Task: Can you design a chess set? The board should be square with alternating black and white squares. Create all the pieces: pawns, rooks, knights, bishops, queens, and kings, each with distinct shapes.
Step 4189:
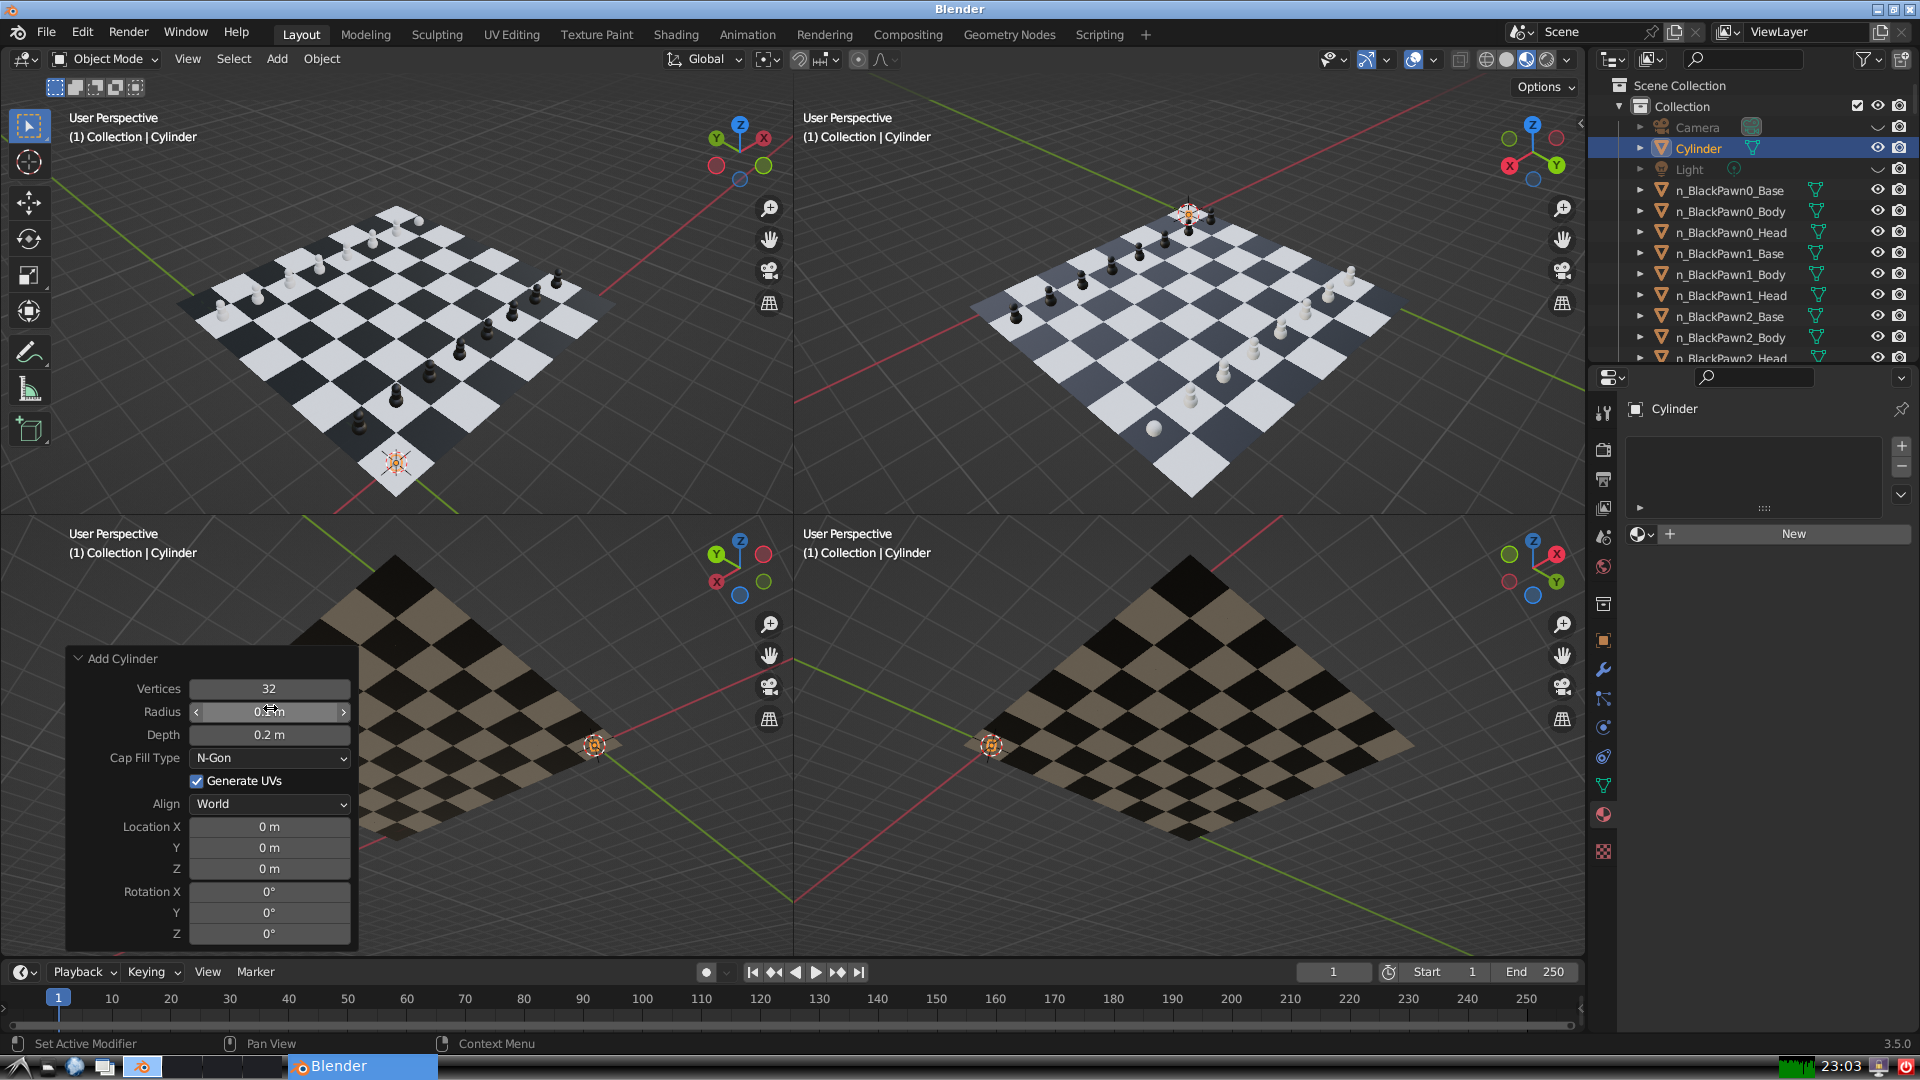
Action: click: no